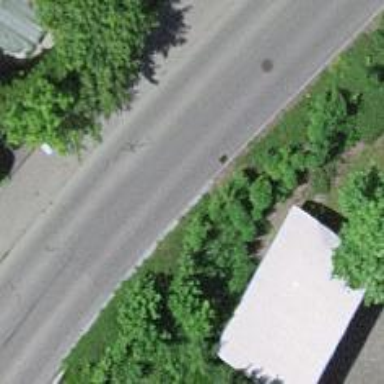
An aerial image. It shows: Tertiary road with asphalt surface and sidewalk on the left.